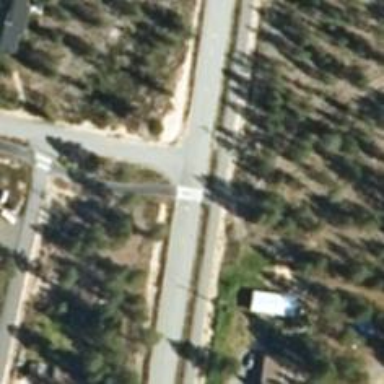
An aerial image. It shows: Asphalt footway with marked crossing. This is Nordic ski trail that is groomed for classic and skating styles.